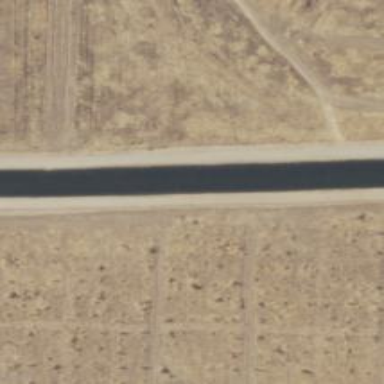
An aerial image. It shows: Canal.